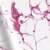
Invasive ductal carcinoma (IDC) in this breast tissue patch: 0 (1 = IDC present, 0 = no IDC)